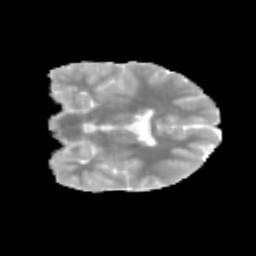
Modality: MD
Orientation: coronal
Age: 12
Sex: male
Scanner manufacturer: siemens
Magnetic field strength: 3 T
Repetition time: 3.8 s
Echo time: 0.07 s